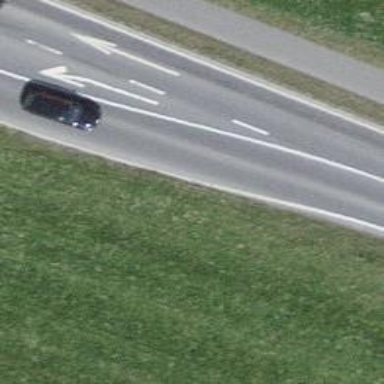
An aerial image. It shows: Secondary road with cycle track on the left side.